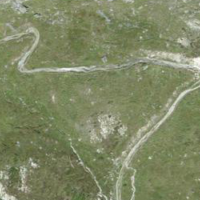
EUNIS habitat code: 26
Species observed at this site:
Hesperia comma
Saxifraga paniculata
Campanula barbata
Silene acaulis
Subcoccinella vigintiquatuorpunctata
Equisetum hyemale
Arnica montana
Pyrrhocorax graculus